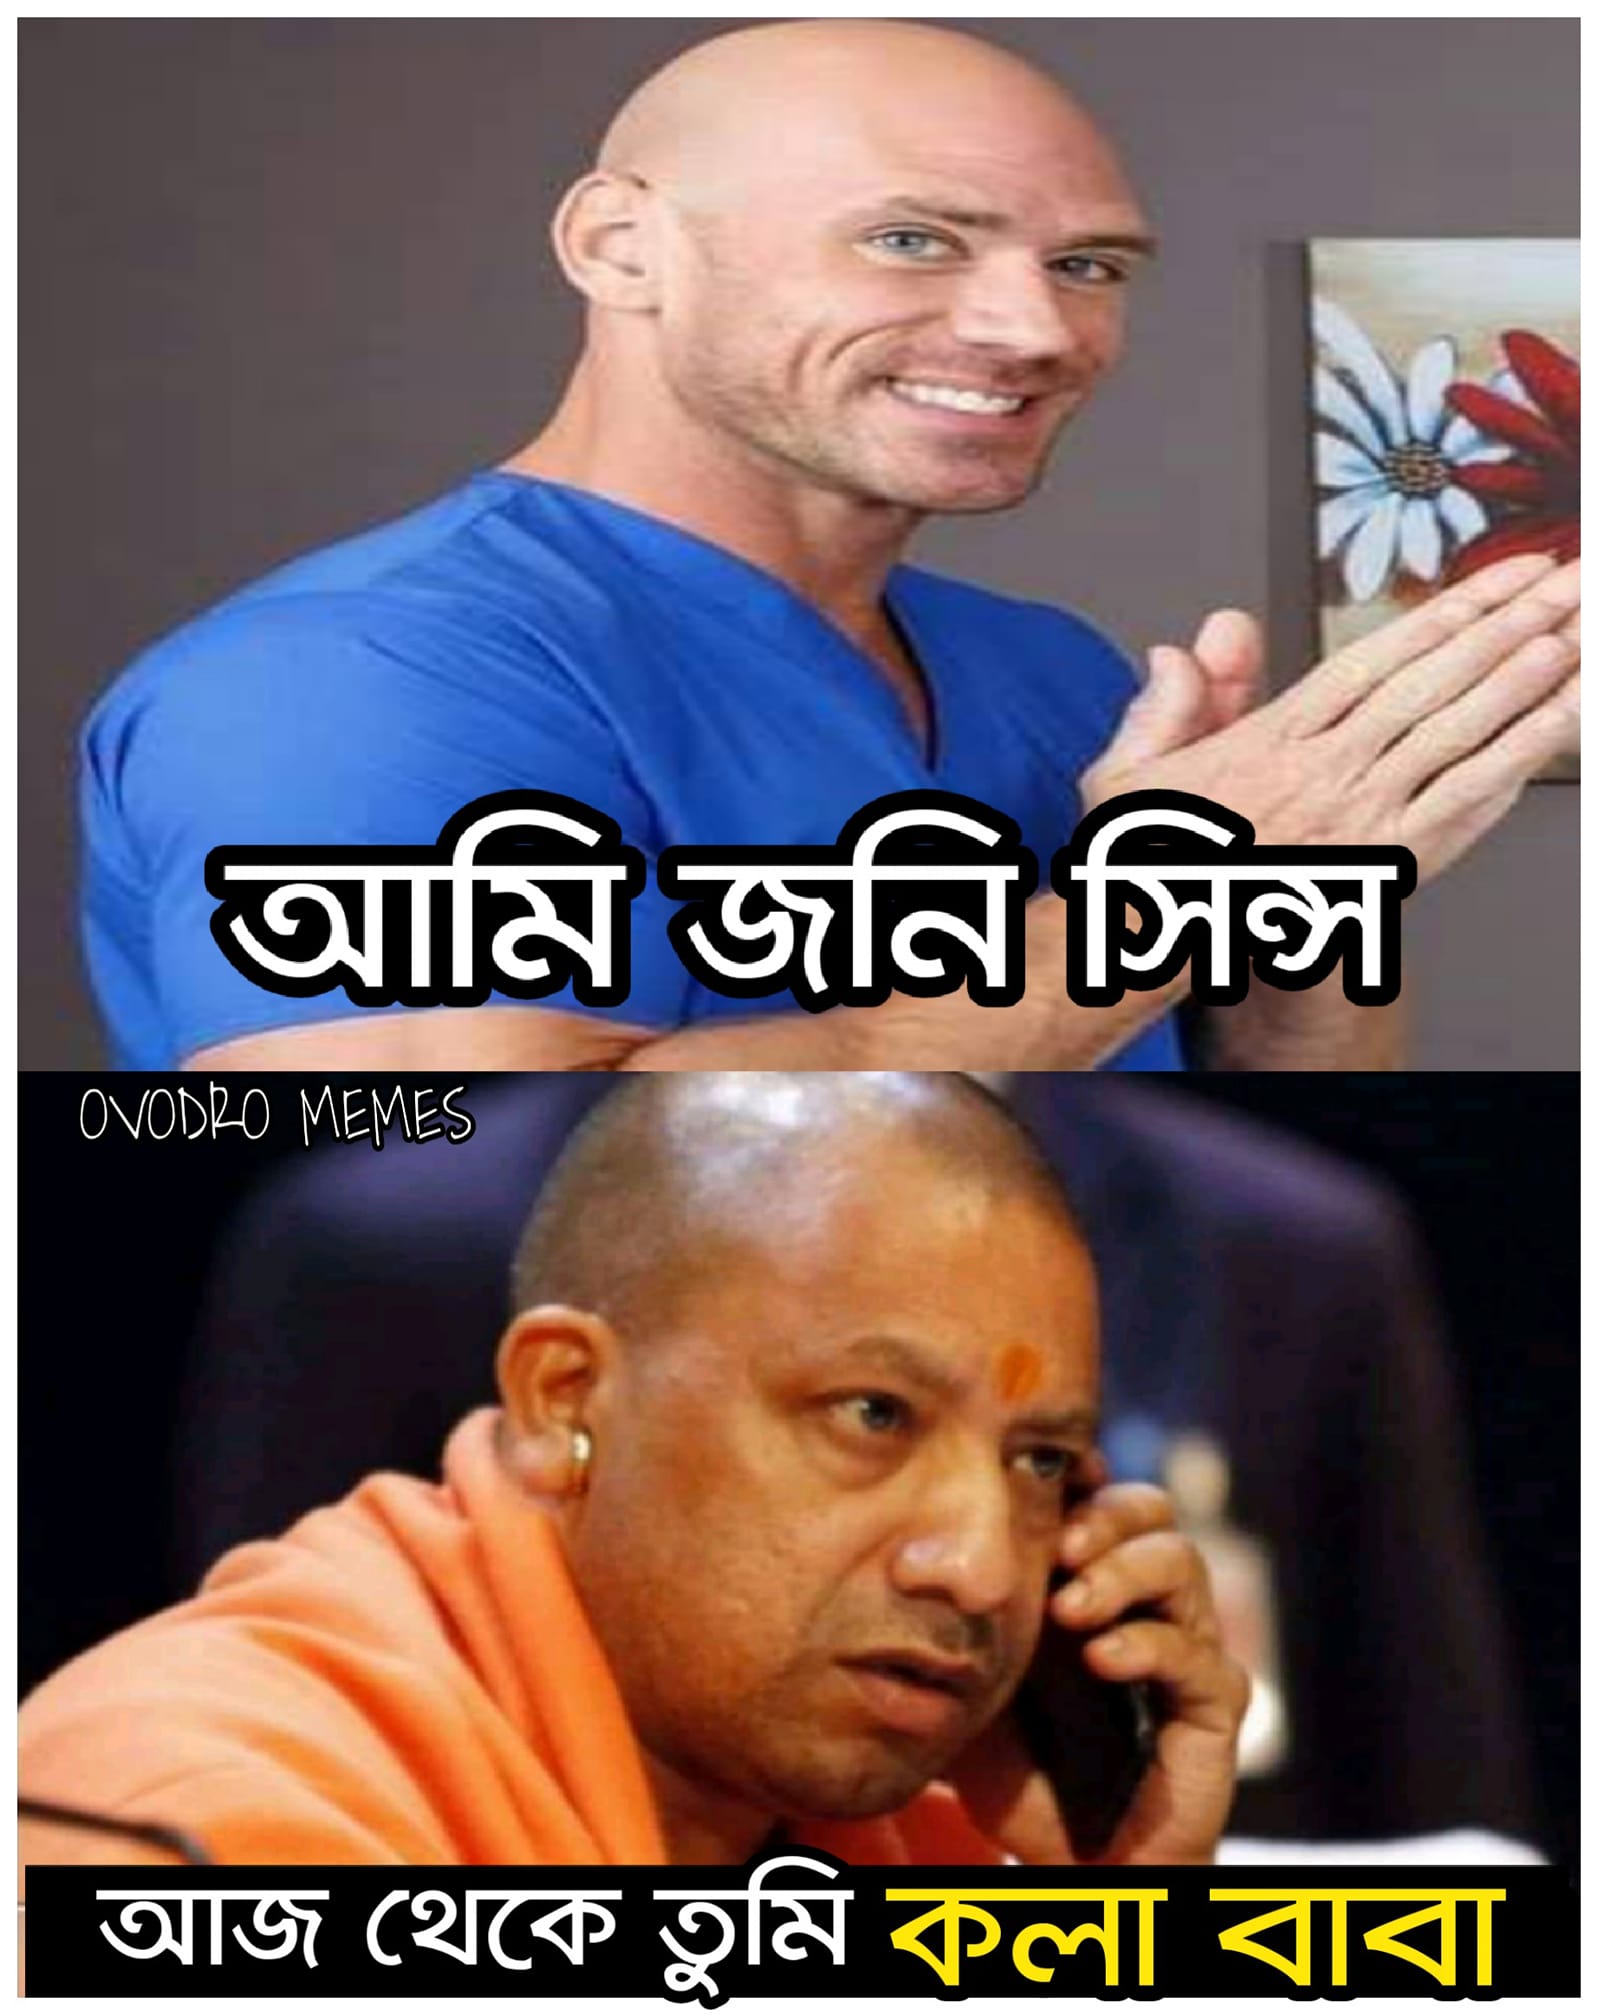
Caption: আমি জনি সিন্স    আজ থেকে তুমি কলা বাবা
Label: hate